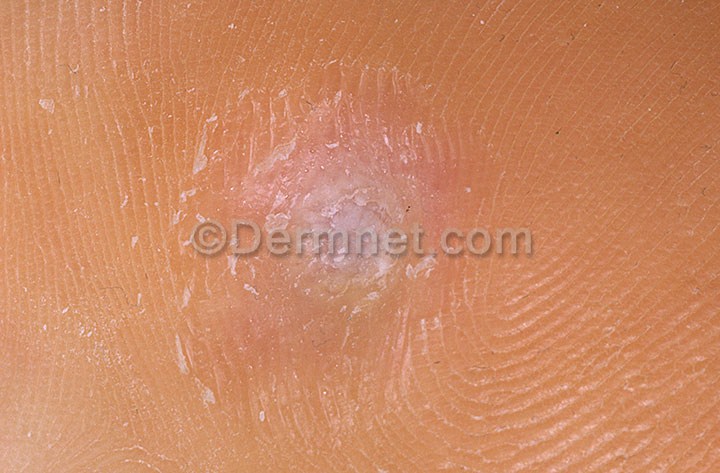
Disease: Warts Molluscum and other Viral Infections